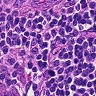
Metastatic tissue present: no